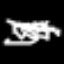
Label: squiggle